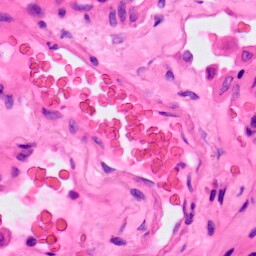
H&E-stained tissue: Lung